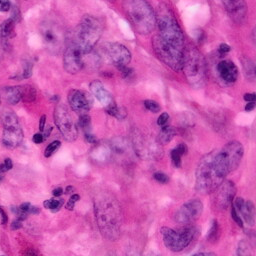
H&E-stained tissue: Pancreatic